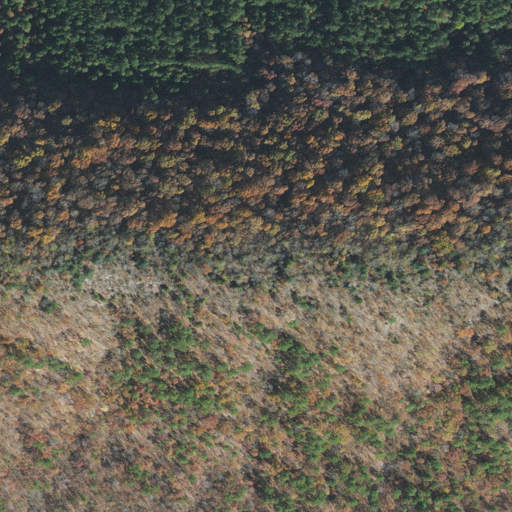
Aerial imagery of ridge(s) in Arkansas named Reynolds Mountain containing deciduous forest, mixed forest, evergreen forest, and shrub